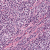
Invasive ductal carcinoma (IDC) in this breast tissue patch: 1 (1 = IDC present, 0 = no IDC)